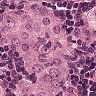
Metastatic tissue present: yes